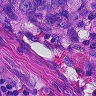
Metastatic tissue present: yes